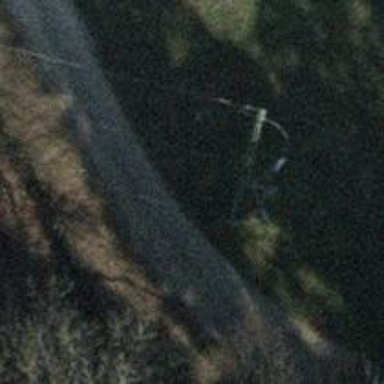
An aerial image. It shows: Power line with three cables.